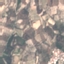
Land use / land cover class: PermanentCrop